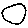
Label: circle